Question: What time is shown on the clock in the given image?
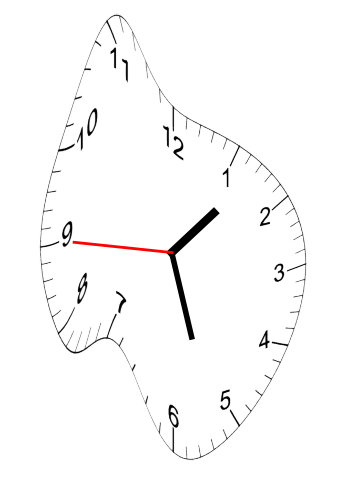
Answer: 01:26:45